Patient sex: M
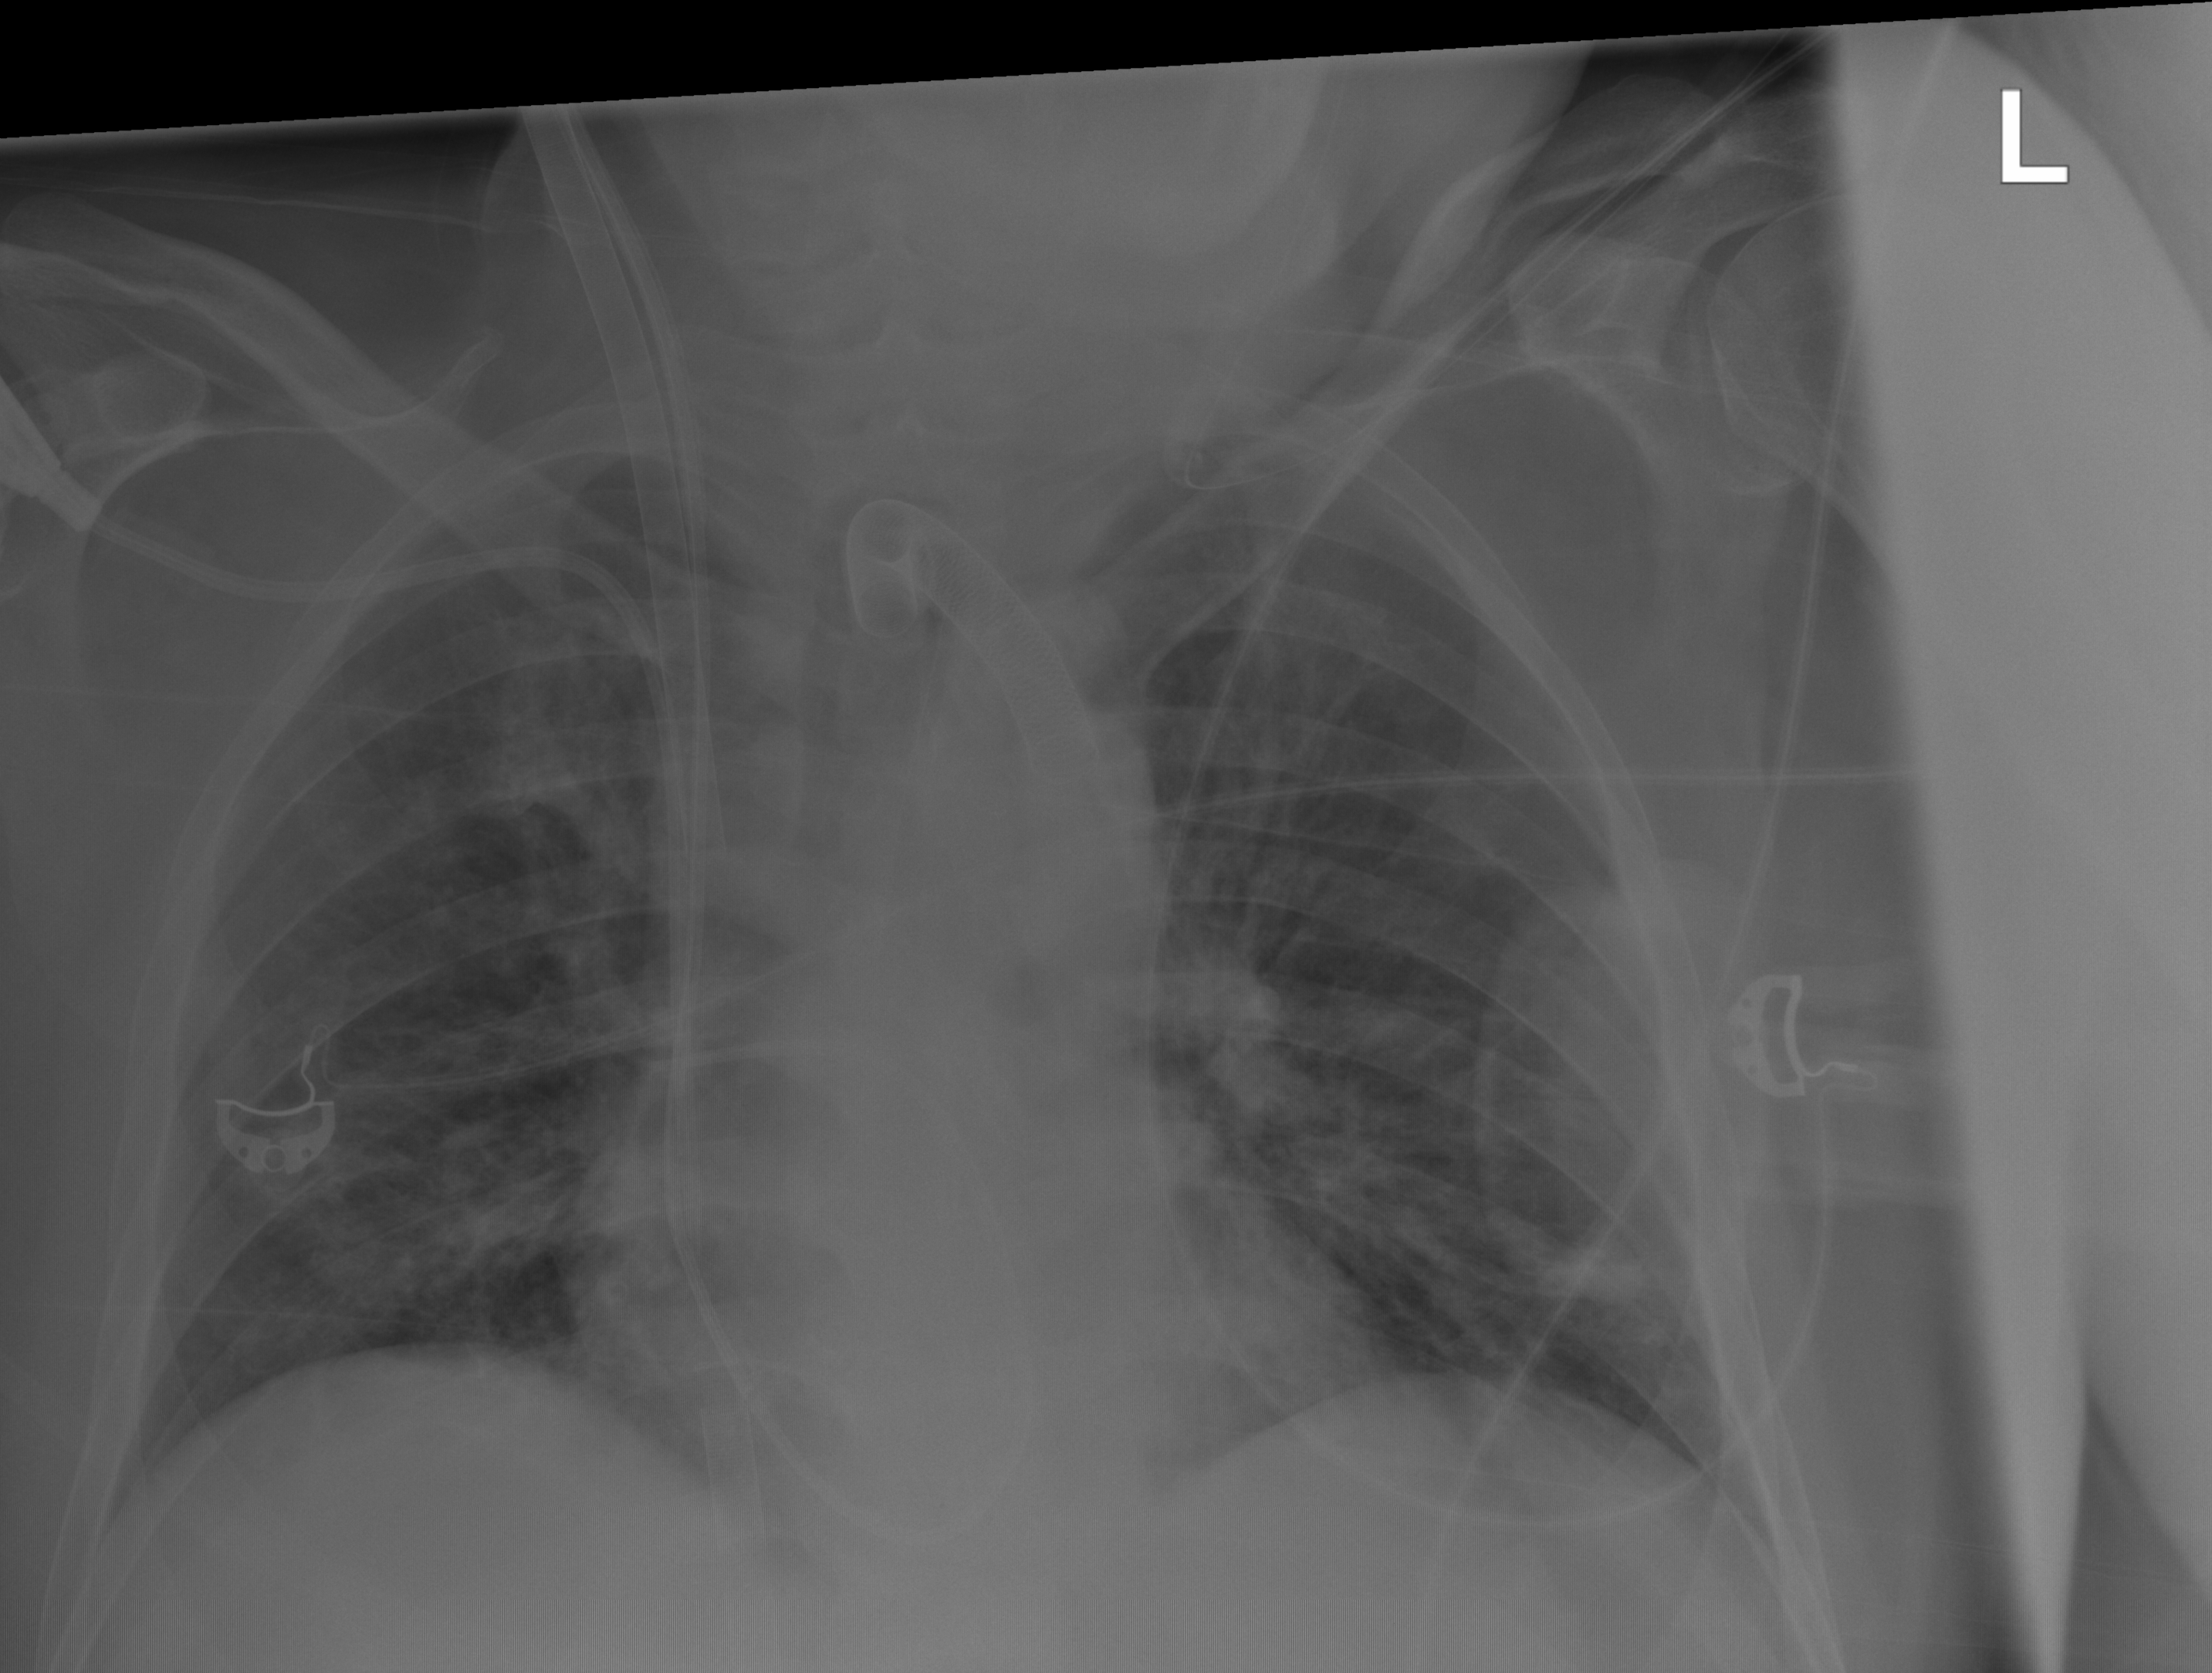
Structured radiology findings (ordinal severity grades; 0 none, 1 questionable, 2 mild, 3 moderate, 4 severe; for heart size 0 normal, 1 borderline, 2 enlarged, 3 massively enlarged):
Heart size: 0
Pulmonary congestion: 0
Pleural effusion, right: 0
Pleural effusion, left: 0
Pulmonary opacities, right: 2
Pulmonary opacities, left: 2
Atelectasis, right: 0
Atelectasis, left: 0